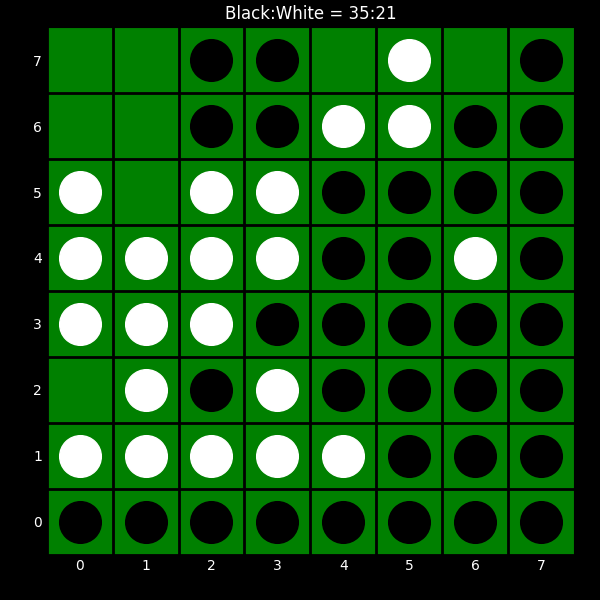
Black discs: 35
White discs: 21